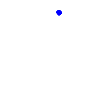
Particle: electron